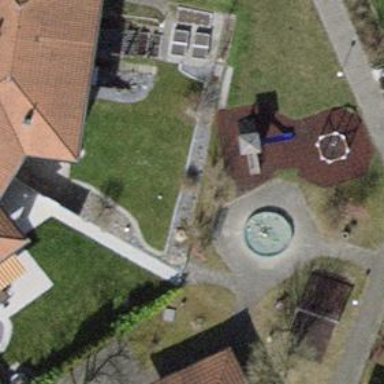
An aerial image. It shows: Playground structure.